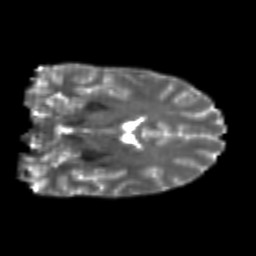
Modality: T2w
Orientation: coronal
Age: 21
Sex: male
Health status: healthy
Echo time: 0.074 s